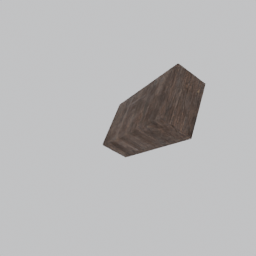
Label: architecture